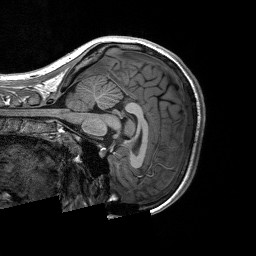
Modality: T1w
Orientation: sagittal
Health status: ill
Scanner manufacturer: siemens
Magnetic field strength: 3 T
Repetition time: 2.3 s
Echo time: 0.00226 s